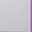
Piece: xx